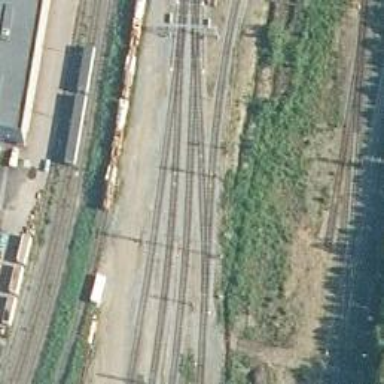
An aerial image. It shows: Railway signal.